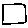
Label: square